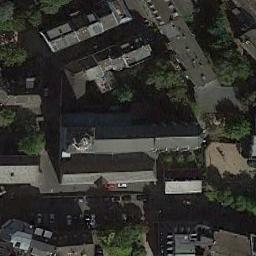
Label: church